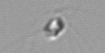
Label: flagellate